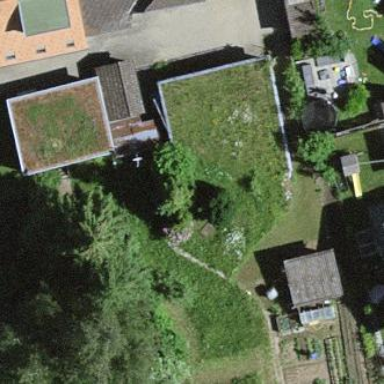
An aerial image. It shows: View of roof of building.